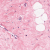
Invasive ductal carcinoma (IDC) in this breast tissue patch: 0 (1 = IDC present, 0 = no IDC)